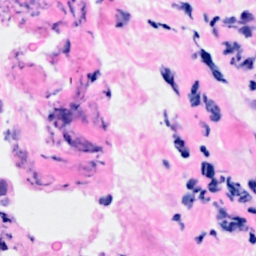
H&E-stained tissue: Breast